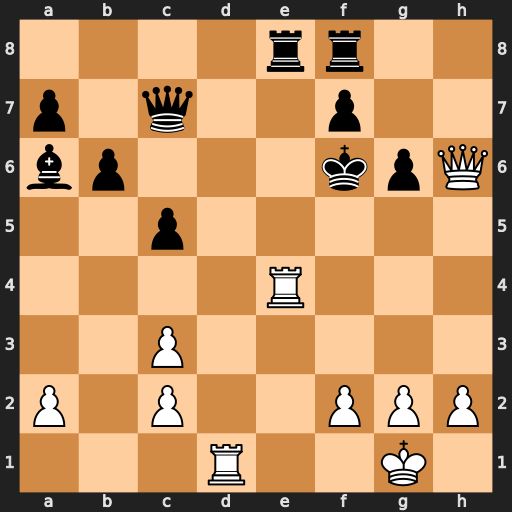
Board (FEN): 4rr2/p1q2p2/bp3kpQ/2p5/4R3/2P5/P1P2PPP/3R2K1
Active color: w
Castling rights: -
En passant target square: -
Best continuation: Rf4+ Qxf4 Qxf4+